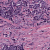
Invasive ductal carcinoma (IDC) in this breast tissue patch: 1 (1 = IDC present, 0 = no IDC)